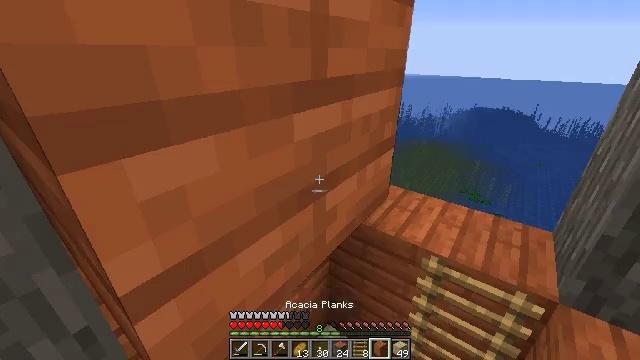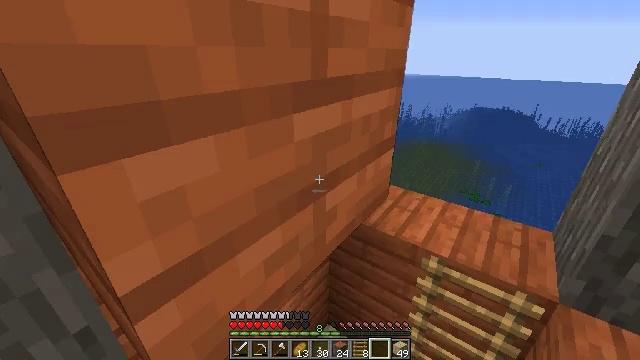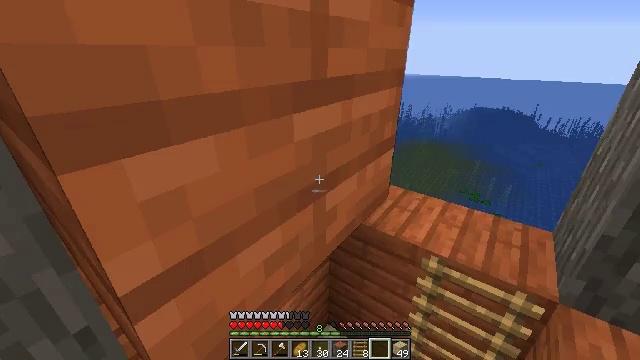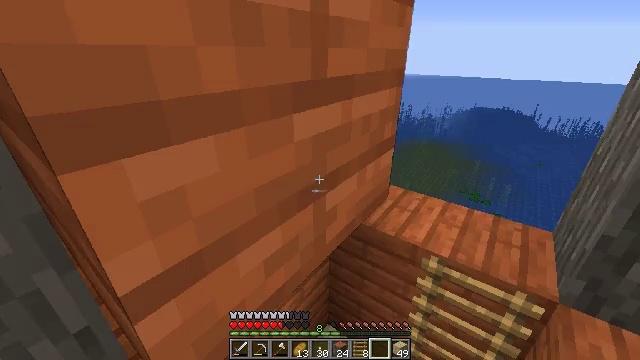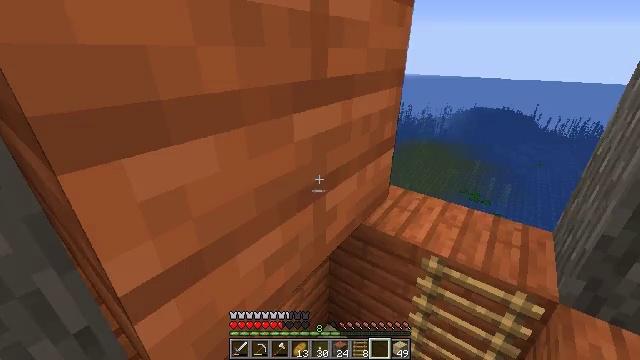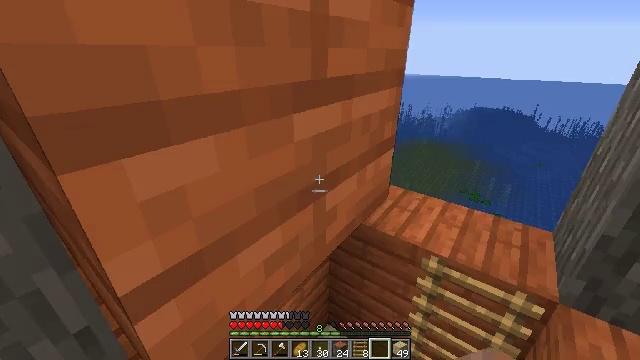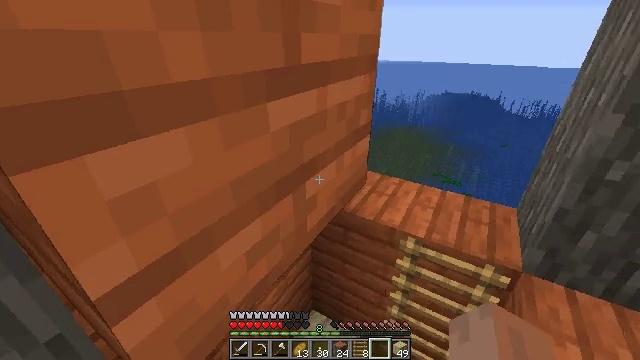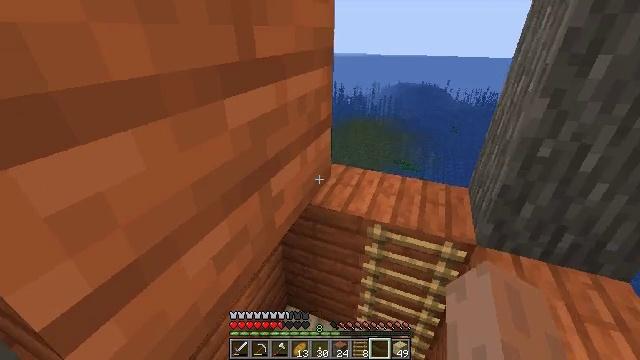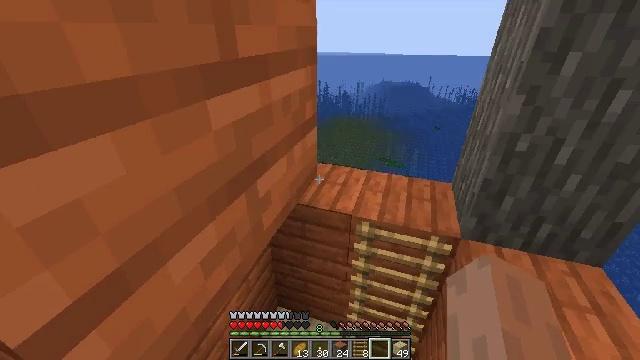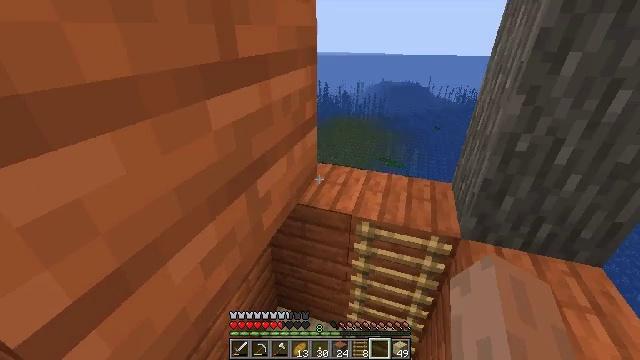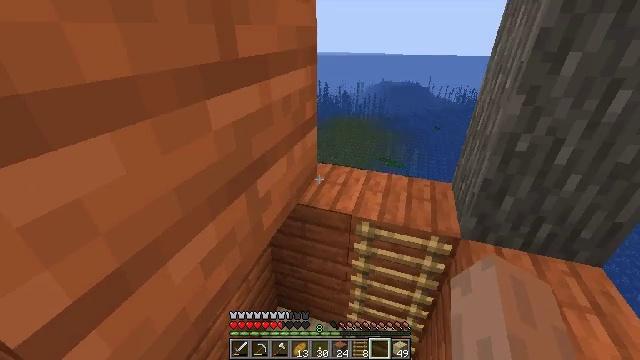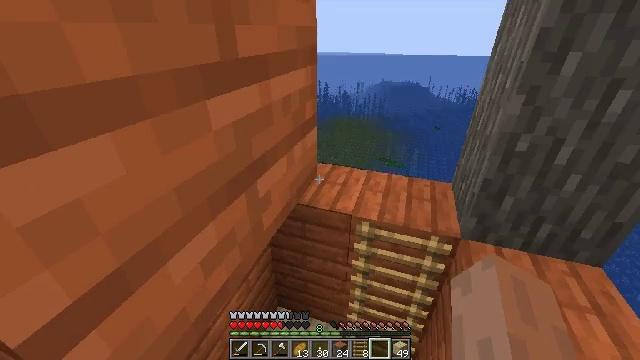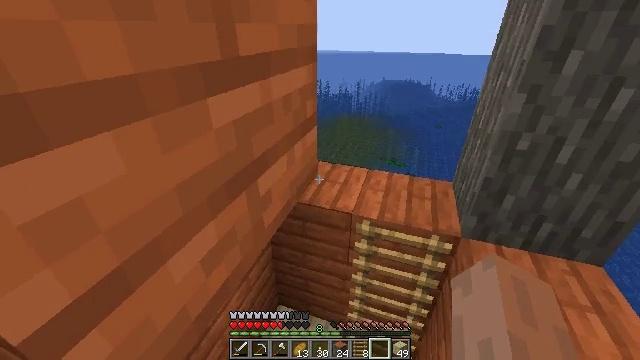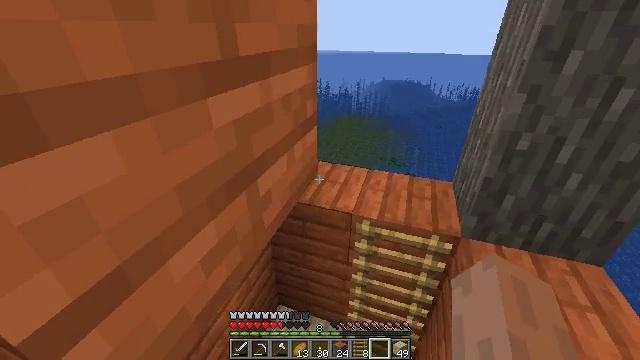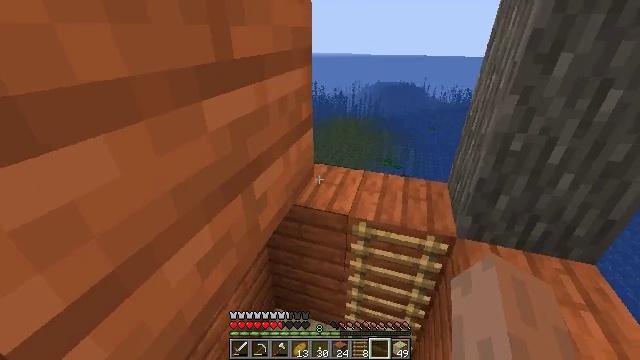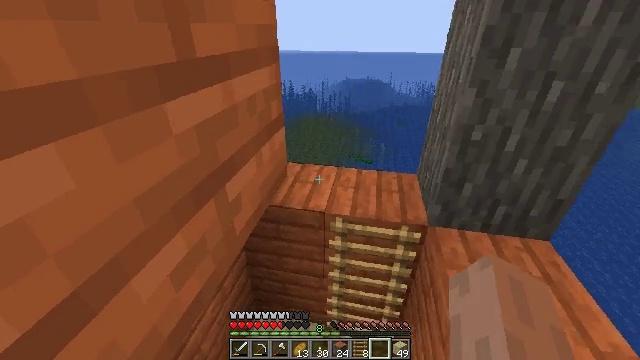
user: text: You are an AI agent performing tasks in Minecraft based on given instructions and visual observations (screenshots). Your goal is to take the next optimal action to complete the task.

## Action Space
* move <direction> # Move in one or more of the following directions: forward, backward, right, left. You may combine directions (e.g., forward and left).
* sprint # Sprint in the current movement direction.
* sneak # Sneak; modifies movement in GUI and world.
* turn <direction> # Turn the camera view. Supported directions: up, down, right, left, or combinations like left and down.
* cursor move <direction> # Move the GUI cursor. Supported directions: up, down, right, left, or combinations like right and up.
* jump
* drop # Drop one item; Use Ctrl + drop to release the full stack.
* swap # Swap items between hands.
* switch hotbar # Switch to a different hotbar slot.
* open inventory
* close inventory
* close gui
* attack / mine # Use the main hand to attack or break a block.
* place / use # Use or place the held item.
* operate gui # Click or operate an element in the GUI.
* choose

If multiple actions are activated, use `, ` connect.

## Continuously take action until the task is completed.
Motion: motion action
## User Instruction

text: Attack the acacia planks to recycle them.
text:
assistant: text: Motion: no_op
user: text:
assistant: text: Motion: no_op
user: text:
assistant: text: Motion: no_op
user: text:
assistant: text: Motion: no_op
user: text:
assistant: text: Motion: no_op
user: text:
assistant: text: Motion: turn right and down
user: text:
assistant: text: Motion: turn right and down
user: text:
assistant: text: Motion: turn right
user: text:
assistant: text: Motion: no_op
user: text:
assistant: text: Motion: use / place
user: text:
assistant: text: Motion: use / place
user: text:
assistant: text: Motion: use / place
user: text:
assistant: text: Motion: use / place
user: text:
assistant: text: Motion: turn right
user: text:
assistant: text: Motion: turn right
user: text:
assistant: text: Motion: turn right
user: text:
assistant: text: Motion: no_op
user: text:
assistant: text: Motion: turn left
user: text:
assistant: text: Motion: turn left and up
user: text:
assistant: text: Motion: turn left and up
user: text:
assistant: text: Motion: turn left and up, switch to hotbar 2
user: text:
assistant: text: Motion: turn left, switch to hotbar 2
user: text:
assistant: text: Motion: turn left, switch to hotbar 2
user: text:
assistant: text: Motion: turn left
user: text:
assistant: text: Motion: no_op
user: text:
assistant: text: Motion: no_op
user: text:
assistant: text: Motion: no_op
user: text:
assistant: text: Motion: switch to hotbar 3
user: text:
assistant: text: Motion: switch to hotbar 3
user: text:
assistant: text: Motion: no_op